Field crop: tomato
Growth stage: 1
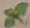
Species: solanum